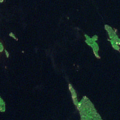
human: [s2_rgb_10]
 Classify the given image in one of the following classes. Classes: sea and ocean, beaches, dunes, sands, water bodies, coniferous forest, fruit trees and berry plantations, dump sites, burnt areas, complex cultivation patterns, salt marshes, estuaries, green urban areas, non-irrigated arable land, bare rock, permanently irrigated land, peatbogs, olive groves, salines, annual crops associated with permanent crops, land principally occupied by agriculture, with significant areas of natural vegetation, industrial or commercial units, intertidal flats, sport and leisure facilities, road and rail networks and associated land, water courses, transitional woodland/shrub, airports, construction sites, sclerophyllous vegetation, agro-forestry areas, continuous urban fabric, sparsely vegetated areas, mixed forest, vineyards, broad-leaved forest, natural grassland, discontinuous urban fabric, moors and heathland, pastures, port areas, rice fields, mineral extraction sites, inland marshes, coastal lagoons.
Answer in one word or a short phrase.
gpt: mixed forest, water bodies